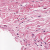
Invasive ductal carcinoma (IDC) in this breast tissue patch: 0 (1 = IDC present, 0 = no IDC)